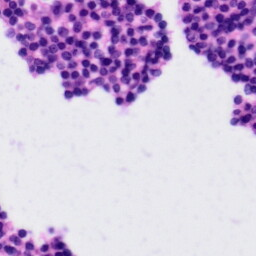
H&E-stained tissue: Tonsil